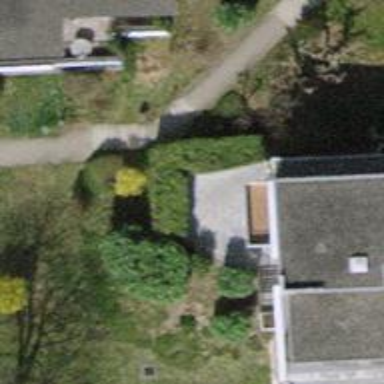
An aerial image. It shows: Concrete steps.